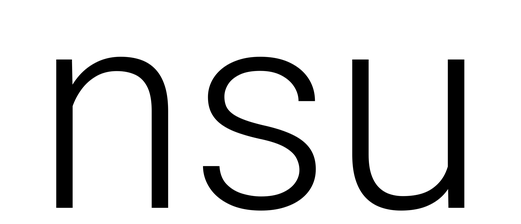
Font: Roboto_Light